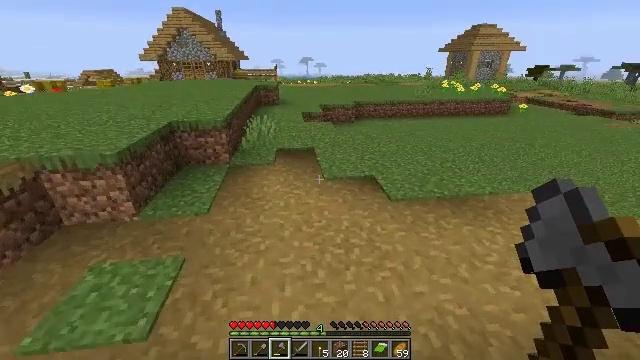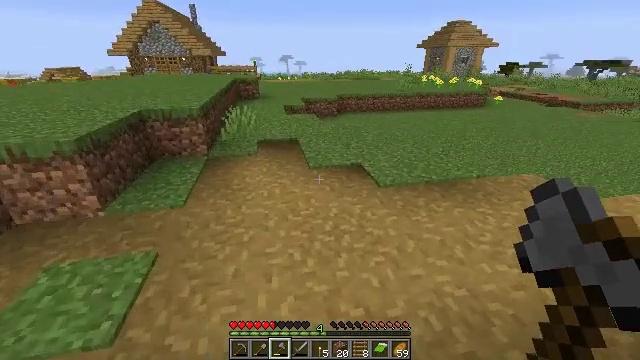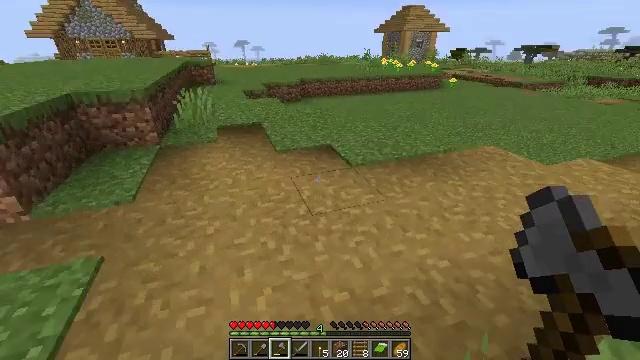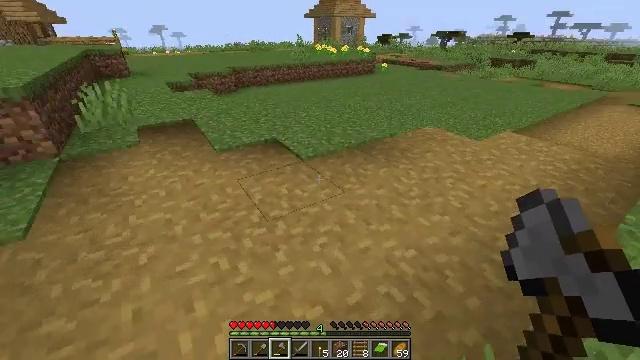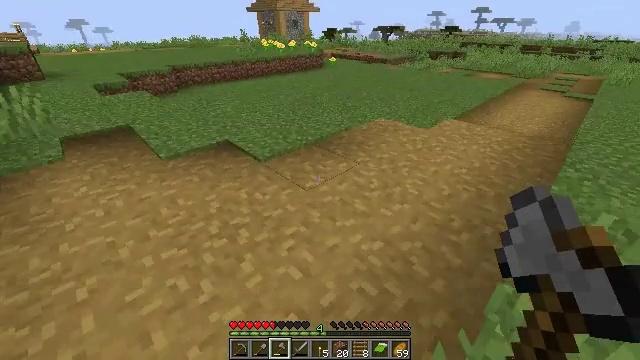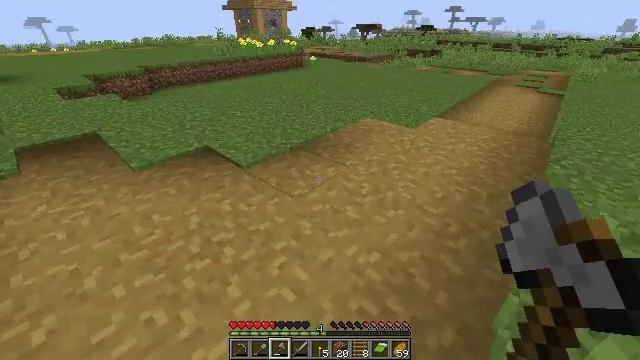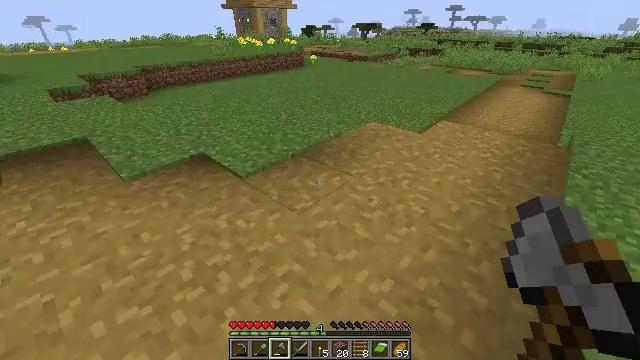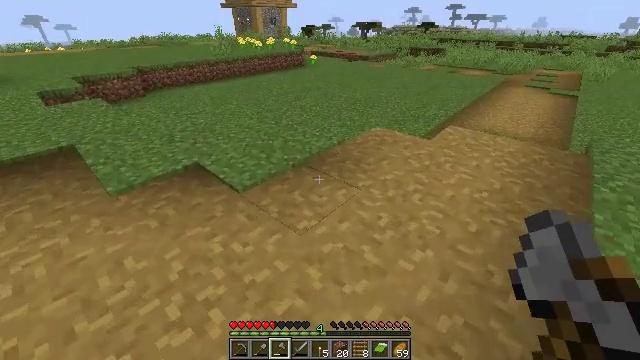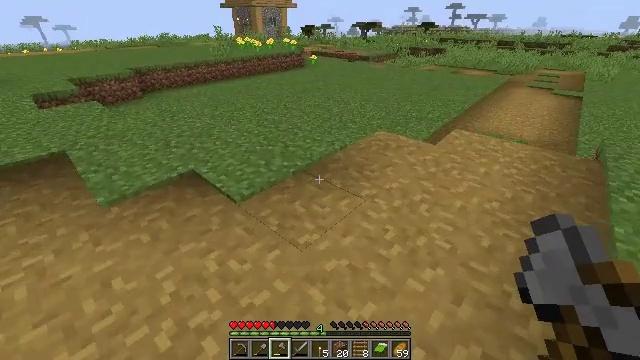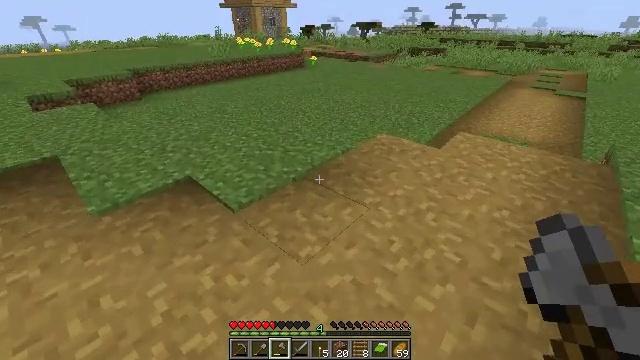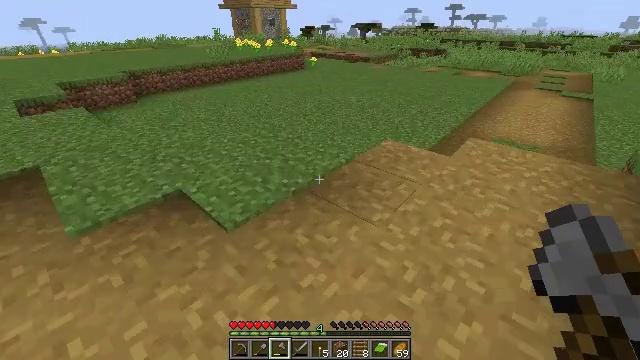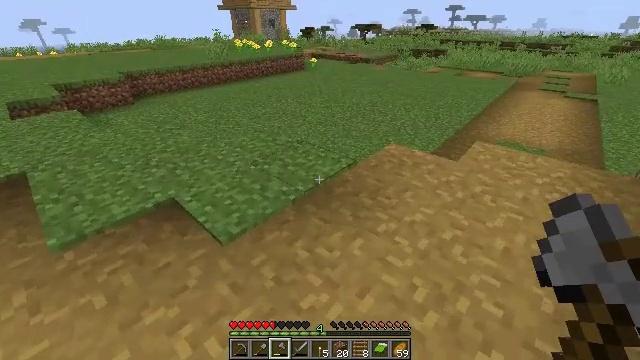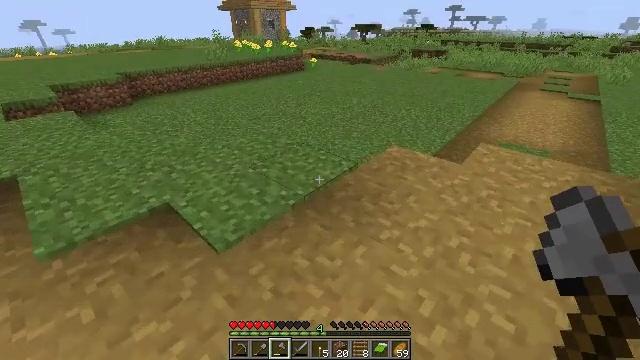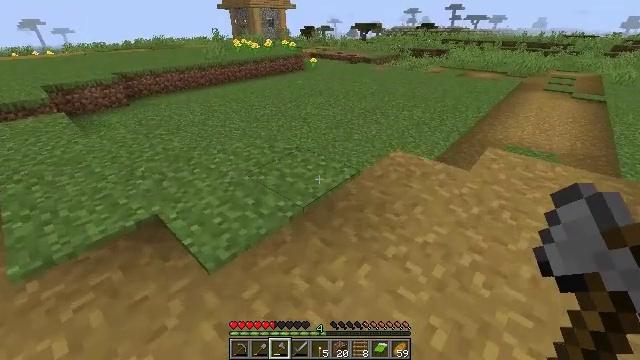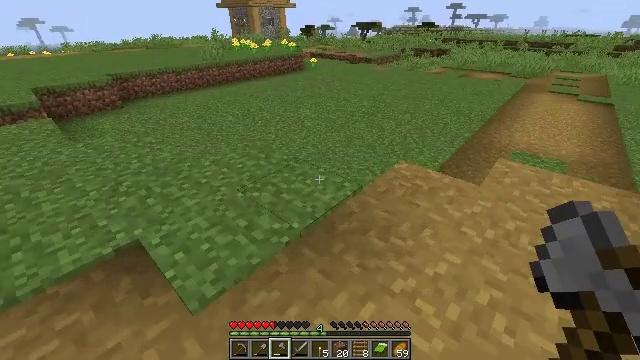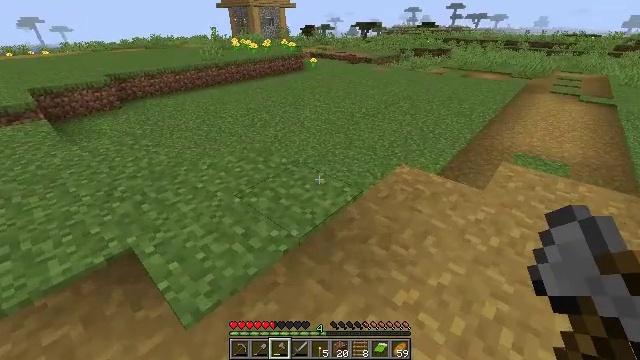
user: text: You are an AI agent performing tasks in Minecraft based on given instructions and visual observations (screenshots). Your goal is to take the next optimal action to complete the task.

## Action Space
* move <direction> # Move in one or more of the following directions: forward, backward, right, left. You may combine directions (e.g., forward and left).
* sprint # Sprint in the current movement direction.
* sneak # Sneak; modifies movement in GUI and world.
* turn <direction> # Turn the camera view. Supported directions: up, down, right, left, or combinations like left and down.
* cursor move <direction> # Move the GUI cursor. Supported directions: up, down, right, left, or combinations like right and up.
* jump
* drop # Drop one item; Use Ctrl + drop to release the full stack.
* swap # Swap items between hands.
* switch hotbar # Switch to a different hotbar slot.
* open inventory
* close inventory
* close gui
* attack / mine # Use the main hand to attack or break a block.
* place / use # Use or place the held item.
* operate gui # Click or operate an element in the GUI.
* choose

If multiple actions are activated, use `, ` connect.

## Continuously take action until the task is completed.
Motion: motion action
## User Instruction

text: Remove a ladder from the inventory.
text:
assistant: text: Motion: move forward, turn right
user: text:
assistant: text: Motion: move forward, turn right and down
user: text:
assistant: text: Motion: move forward, turn right and down
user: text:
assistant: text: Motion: move forward, turn right
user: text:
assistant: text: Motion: move forward, turn right
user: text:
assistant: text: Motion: move forward
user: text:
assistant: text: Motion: move forward
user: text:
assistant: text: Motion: move forward
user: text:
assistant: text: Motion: move forward
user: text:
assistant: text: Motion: move forward
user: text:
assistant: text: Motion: move forward
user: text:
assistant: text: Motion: move forward
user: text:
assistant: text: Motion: move forward
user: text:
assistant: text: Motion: move forward
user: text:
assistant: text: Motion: move forward
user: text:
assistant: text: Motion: move forward, turn right
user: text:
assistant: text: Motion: move forward, turn right
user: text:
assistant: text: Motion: move forward, turn right
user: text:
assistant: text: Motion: move forward, turn right
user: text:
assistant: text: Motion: move forward, turn right
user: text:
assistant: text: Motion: no_op
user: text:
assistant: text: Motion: no_op
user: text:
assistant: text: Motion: no_op
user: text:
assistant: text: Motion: no_op
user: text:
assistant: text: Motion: no_op
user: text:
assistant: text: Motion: no_op
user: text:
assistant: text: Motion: no_op
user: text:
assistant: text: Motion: no_op
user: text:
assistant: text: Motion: no_op
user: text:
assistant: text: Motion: no_op